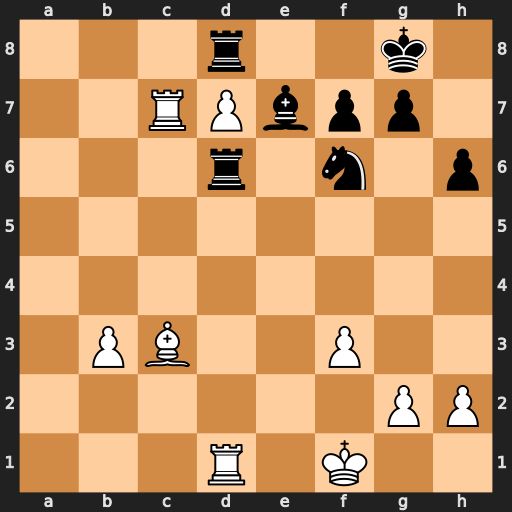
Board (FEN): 3r2k1/2RPbpp1/3r1n1p/8/8/1PB2P2/6PP/3R1K2
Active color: w
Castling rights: -
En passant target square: -
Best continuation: Rxd6 Bxd6 Rc8 Be7 Ba5